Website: crate-barrel
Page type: billing-address
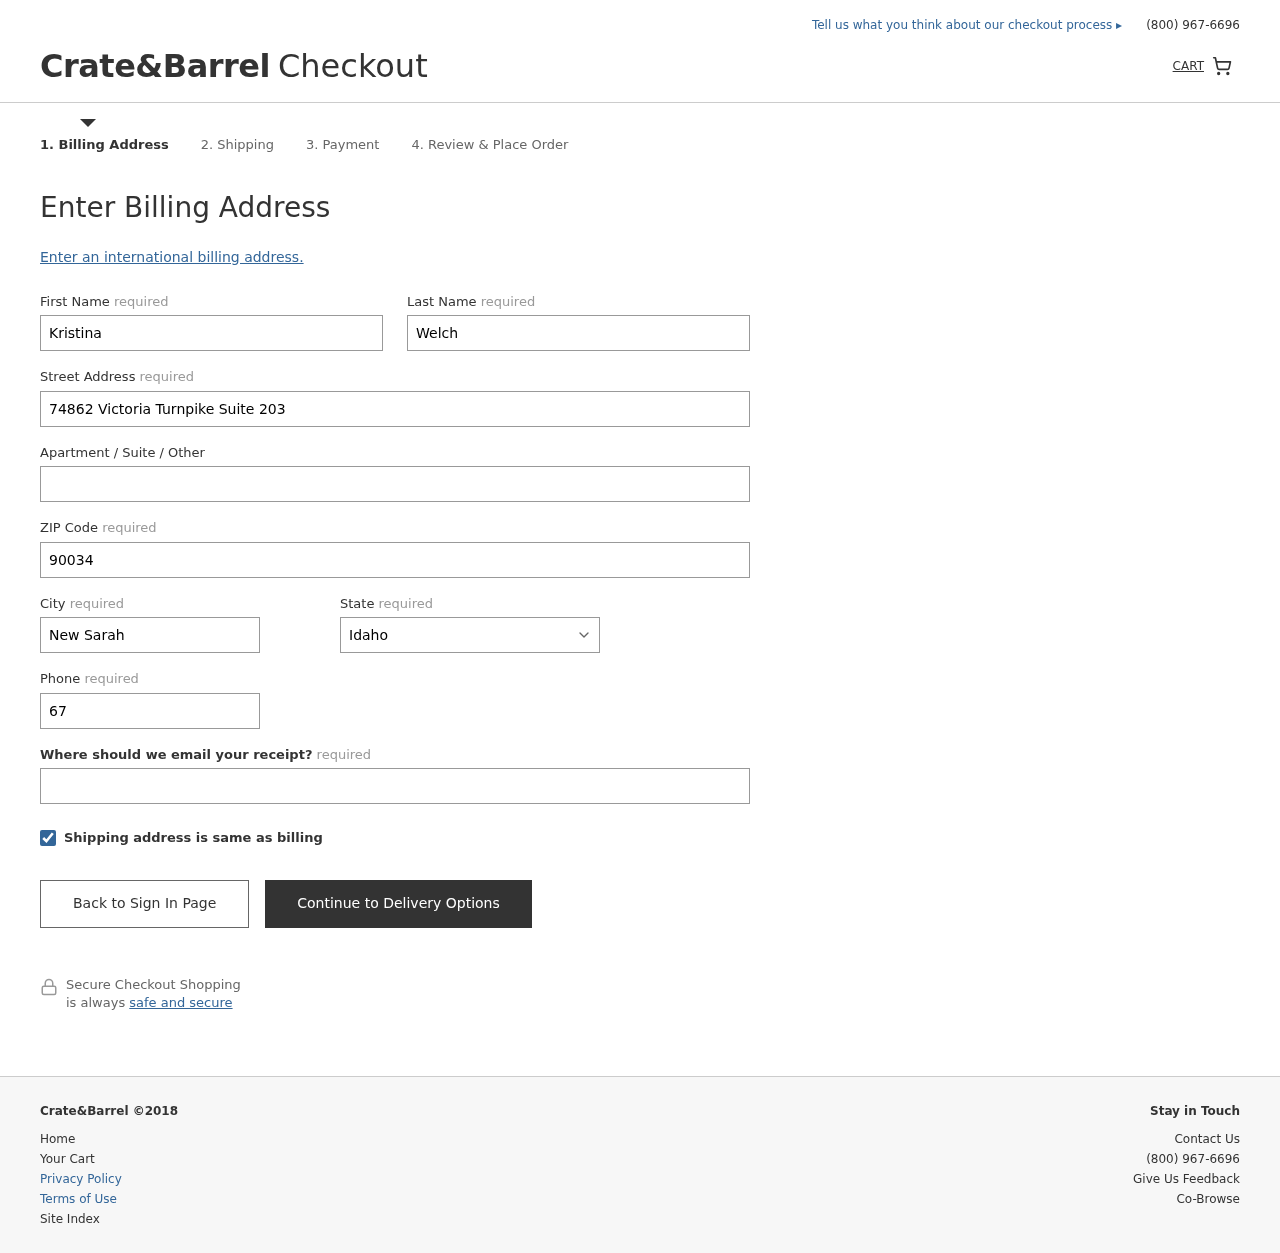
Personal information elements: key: PII_STATE
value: Idaho
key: PII_FIRSTNAME
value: Kristina
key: PII_LASTNAME
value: Welch
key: PII_STREET
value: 74862 Victoria Turnpike Suite 203
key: PII_POSTCODE
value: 90034
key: PII_CITY
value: New Sarah
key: PII_PHONE
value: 6714076163
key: PII_EMAIL
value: kwelch@gmail.com